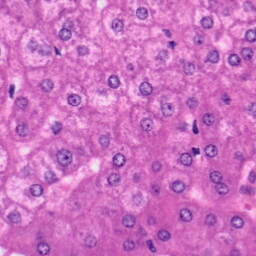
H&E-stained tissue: Liver